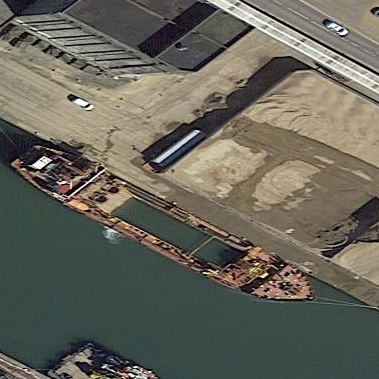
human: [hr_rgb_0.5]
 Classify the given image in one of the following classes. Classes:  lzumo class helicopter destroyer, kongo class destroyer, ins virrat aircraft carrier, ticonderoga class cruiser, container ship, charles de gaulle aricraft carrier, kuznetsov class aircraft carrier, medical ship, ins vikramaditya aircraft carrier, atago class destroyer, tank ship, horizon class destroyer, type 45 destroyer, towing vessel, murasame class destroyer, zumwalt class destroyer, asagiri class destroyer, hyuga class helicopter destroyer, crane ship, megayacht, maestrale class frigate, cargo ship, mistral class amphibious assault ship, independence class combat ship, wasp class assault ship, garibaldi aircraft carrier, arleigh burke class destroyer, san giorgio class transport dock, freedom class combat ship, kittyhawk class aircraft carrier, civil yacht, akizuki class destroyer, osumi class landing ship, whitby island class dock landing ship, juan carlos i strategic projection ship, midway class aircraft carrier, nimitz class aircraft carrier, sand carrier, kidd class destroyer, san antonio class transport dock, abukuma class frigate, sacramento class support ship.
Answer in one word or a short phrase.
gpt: Sand carrier